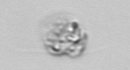
Label: Amoeba